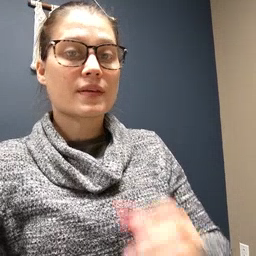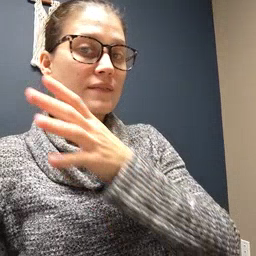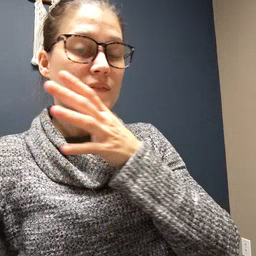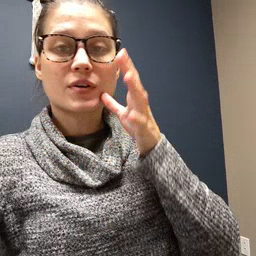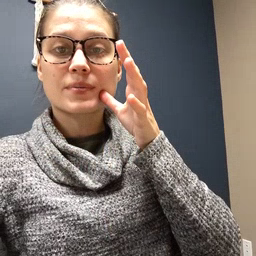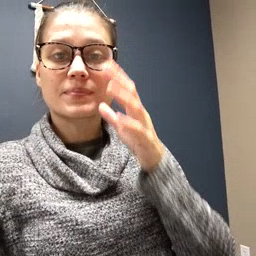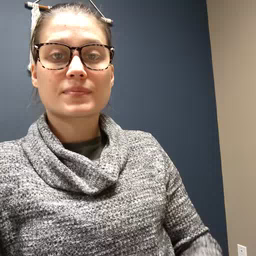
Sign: farm